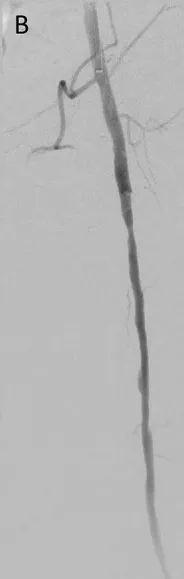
Resolution of blood flow after percutaneous suction thrombectomy with Penumbra Indigo System (Penumbra Inc. , Alameda, California).
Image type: radiology (ct)